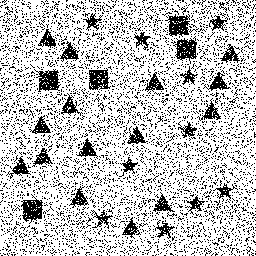
Squares: 5
Triangles: 15
Stars: 10
Total shapes: 30